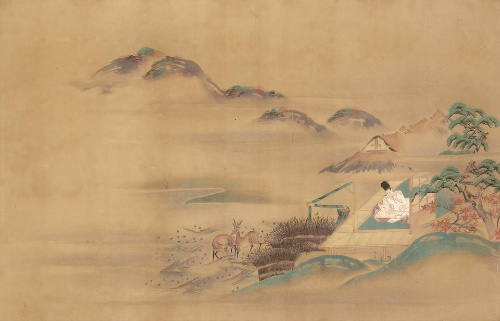
Title: 石山師香筆  源氏物語八景    絵巻|Eight Views from The Tale of Genji
Artist: Ishiyama Moroka
Artist bio: Japanese, 1669–1734
Object type: Handscroll
Classification: Paintings
Medium: Handscroll; ink, color, and gold on silk
Culture: Japan
Period: Edo period (1615–1868)
Dimensions: Image: 13 in. × 25 ft. (33 × 762 cm)
Overall with mounting: 14 in. (35.6 cm)
Department: Asian Art
Credit line: Mary Griggs Burke Collection, Gift of the Mary and Jackson Burke Foundation, 2015
Accession year: 2015
Repository: Metropolitan Museum of Art, New York, NY
Tags: Men|Deer|Landscapes